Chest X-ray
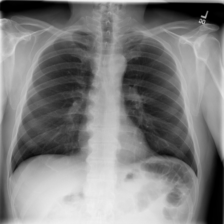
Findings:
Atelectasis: negative
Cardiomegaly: negative
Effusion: negative
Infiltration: negative
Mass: negative
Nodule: negative
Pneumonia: negative
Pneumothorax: negative
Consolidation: negative
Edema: negative
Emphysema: negative
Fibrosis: negative
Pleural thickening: negative
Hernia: negative